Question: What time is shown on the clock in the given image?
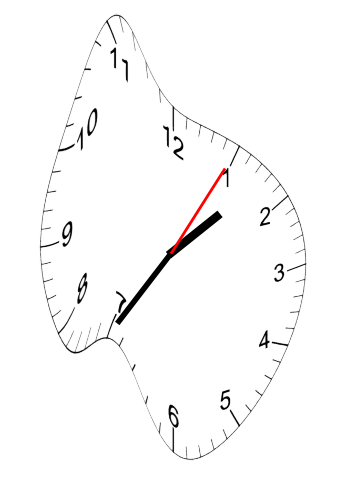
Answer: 01:35:05